Question: For my university I have to program a specific Needleman Algorithm in Mips Assembly:

I hope that I am nearly finished, however, I have still a big problem: when I run it, it does not stop and "rotates" on the last few Letters.
I think that my branches are correct and that something is wrong with my stack allocation, but I do not know how to solve it and I almost tried for nearly a week and there is only one week left.
So I hope that you could help me to fix my problem.
'''
.data
word1: .asciiz "teflon"
word2: .asciiz "telefon"
newLine: .asciiz "
"
.text
.globl main
# $a0 : word 1
# $a1 : word 2
# returns via $v0 : best alignment score
#s0- current word1-char , s1- current word2-char , s2-word1-length, s3-word2-length,s5-recursion-counter,t2-temporary-result,
#t3-temporary-result, t4-temporary-result
needleman_wunsch:
# Fuegen Sie Ihren Code zum Beispiel hier ein.
# Auch der restliche Inhalt dieser Datei darf
# von Ihnen nach Belieben angepasst werden.
add $v0,$0,$0 #result=0
add $s5,$0,$0 #counter=0
add $t2,$0,$0 #result1=0
add $t3,$0,$0 #result2=0
add $t4,$0,$0 #result3=0
rekursionsadresse:
addi $s5,$s5,1 #counter++
#addi $a0,$a0,1 #$s0=&word1[i]
#addi $a1,$a1,1 #$s1=&word2[j]
lb $s0,0($a0) #$s0=word1[i]
lb $s1,0($a1) #$s1=word1[j]
add $t0,$a0,$0 #save $a0 in $t0
add $t1,$v0,$0 #save $v0 in $t1
# move $a0,$s0 #load string adress in to $a0
# li $v0,11 #load syscall for string printing
# syscall #print string
# move $a0,$s1 #load string adress in to $a0
# syscall #print string
# move $a0,$t1 #load current result into $a0
# li $v0,1 #load syscall to integer printing
# syscall #print current result
move $a0,$s5
li $v0,1
syscall #print counter
# la $a0, newLine
# addi $v0, $0, 4
# syscall
move $a0,$t0 #restore $a0
move $v0,$t1 #restore $v0
move $t1,$a1 #store $a1
move $a0,$t0 #restore $a0
move $a1,$t1 #restore $a1
beqz $s0,if10 #if |word1| == 0 goto if10
beqz $s1,if01 #if |word2| == 0 goto if01 ; case |word1| >=1 and |word2|>=1
#calculate result1 (score(word1[i+1],word2[j+1])+eq(word1[0],word2[0]))
addi $sp,$sp,-12 #stackreservation for 3 values
sw $ra,8($sp) #save $ra on stack
sw $a1,4($sp) #save $a1 on stack
sw $a0,0($sp) #save $a0 on stack
addi $a0,$a0,1 #get next character
addi $a1,$a1,1 #get next character
jal rekursionsadresse #$v0=score(word1[i+1],word2[j+1])
lw $a0,0($sp) #load $a0 from stack
lw $a1,4($sp) #load $a1 from stack
lw $ra,8($sp) #load $ra from stack
addi $sp,$sp,12 #restore stackpointer
eq:
lb $s0,0($a0) #load current character from word1
lb $s1,0($a1) #load current character from word2
bne $s0,$s1,neq #if chars are not equal goto not equal (neq)
addi $v0,$v0,4 #increase result by 4
j marker #jump to marker
neq:
addi, $v0,$v0,-2 #decrease result by 2
marker:
move $t2,$v0 #store return result1
#calculate result2 (score(word1[i],word2[j+1])-3)
addi $sp,$sp,-12 #stackreservation for 3 values
sw $ra,8($sp) #save $ra on stack
sw $a1,4($sp) #save $a1 on stack
sw $a0,0($sp) #save $a0 on stack
addi $a1,$a1,1 #get next character
jal rekursionsadresse #$v0=score(word1[i],word2[j+1])
addi $v0,$v0,-3 #$v0=score(word1[i],word2[j+1])-3
lw $a0,0($sp) #load $a0 from stack
lw $a1,4($sp) #load $a1 from stack
lw $ra,8($sp) #load $ra from stack
addi $sp,$sp,12 #restore stackpointer
move $t3,$v0 #save result3
#calculate result3 (score(word1[i+1],word2[j])-3)
addi $sp,$sp,-12 #stackreservation for 3 values
sw $ra,8($sp) #save $ra on stack
sw $a1,4($sp) #save $a1 on stack
sw $a0,0($sp) #save $a0 on stack
addi $a0,$a0,1 #word1-index i +=1
jal rekursionsadresse #$v0=score(word1[i+1],word2[j])
addi $v0,$v0,-3 #$v0=score(word1[i+1],word2[j])-3
lw $a0,0($sp) #load $a0 from stack
lw $a1,4($sp) #load $a1 from stack
lw $ra,8($sp) #load $ra from stack
addi $sp,$sp,12 #restore stackpointer
move $t4,$v0 #save result3
#compare the 3 results
bgt $t2,$t3,ifmax #if result1 > result2 goto max3
bgt $t4,$t3,max3 #if result3 > result2 goto max3
move $v0,$t3 #store biggest result in $v0
jr $ra #return to needleman_wunsch
ifmax:
bgt $t4,$t2,max3 #if result3 > result1 goto max3
move $v0,$t2 #store biggest result in $v0
jr $ra #return to needleman_wunsch
max3:
move $v0,$t4 #store biggest result in $v0
jr $ra #return to needleman_wunsch
if01: #case |word1| >=1 and |word2|==0
addi $sp,$sp,-12 #stackreservation for 3 values
sw $ra,8($sp) #save $ra on stack
sw $a1,4($sp) #save $a1 on stack
sw $a0,0($sp) #save $a0 on stack
addi $a0,$a0,1 #get next character
jal rekursionsadresse #$v0=score(word1[i+1],word2[j])
addi $v0,$v0,-3 #$v0=score(word1[i+1],word2[j])-3
lw $a0,0($sp) #load $a0 from stack
lw $a1,4($sp) #load $a1 from stack
lw $ra,8($sp) #load $ra from stack
addi $sp,$sp,12 #restore stackpointer
jr $ra #jump back to last method
if10: #case |word1| == 0
beqz $s1,if11 #if |word2|==0 goto if1.1 ;case |word1| ==0 and |word2|>=1
addi $sp,$sp,-12 #stackreservation for 3 values
sw $ra,8($sp) #save $ra on stack
sw $a1,4($sp) #save $a1 on stack
sw $a0,0($sp) #save $a0 on stack
addi $a1,$a1,1 #get next character
jal rekursionsadresse #$v0=score(word1[i],word2[j+1])
addi $v0,$v0,-3 #$v0=score(word1[i],word2[j+1])-3
lw $a0,0($sp) #load $a0 from stack
lw $a1,4($sp) #load $a1 from stack
lw $ra,8($sp) #load $ra from stack
addi $sp,$sp,12 #restore stackpointer
jr $ra #jump back to last method
if11: #case |word1| ==0 and |word2|==0
add $v0,$0,$0 #return 0
jr $ra #jump back to last method
main:
addi $sp, $sp, -4
sw $ra, 0($sp)
la $a0, word1
la $a1, word2
jal needleman_wunsch
# Geben Sie auf jeden Fall den Score auf der
# Konsole aus.
addi $a0, $v0, 0
li $v0, 1
syscall
lw $ra, 0($sp)
addi $sp, $sp, 4
jr $ra
'''
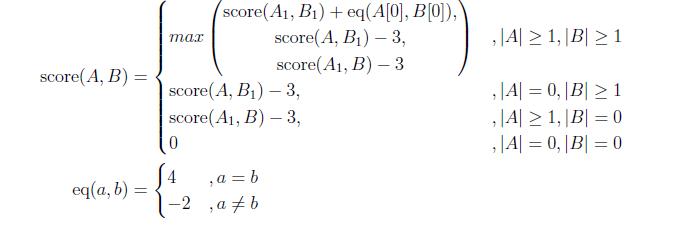
Answer: Sorry for not answering so fast.
The solution I found (with friends help) is to store the return result in a extra register, like $t2.